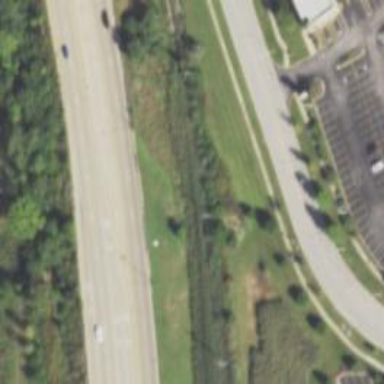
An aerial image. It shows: Primary highway with embankment.